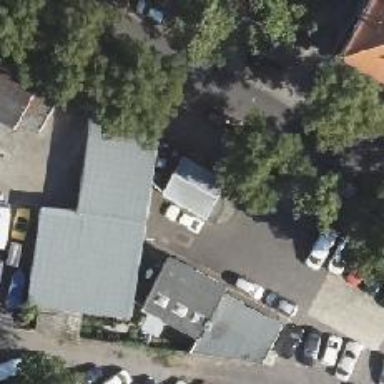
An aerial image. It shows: Car repair shop.